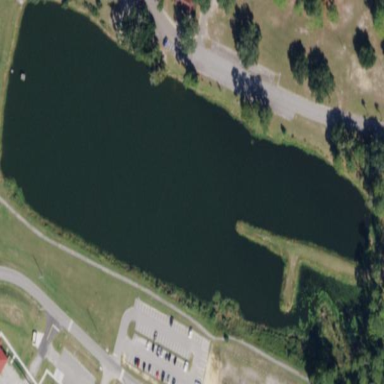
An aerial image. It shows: Pond with natural water.